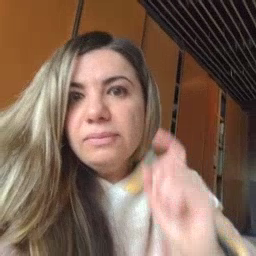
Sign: hear